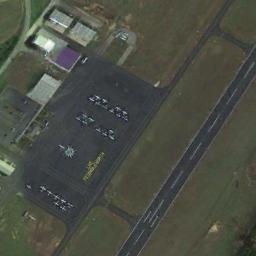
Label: airport